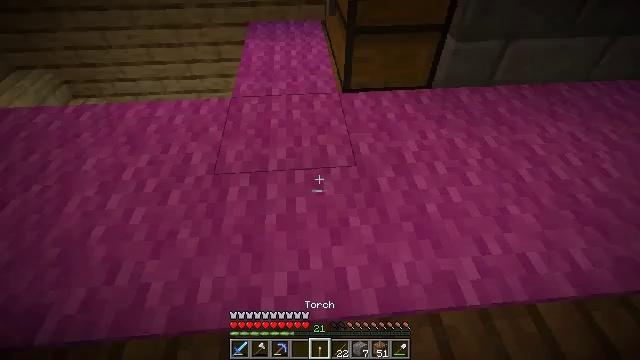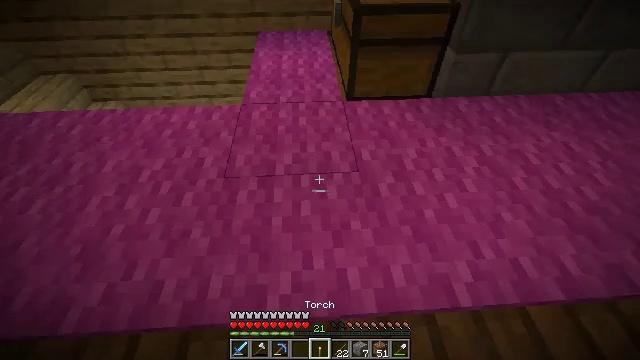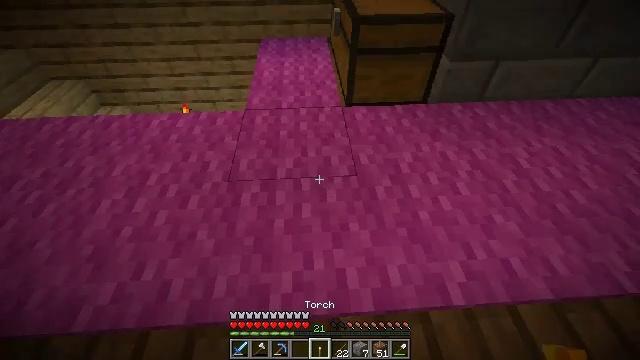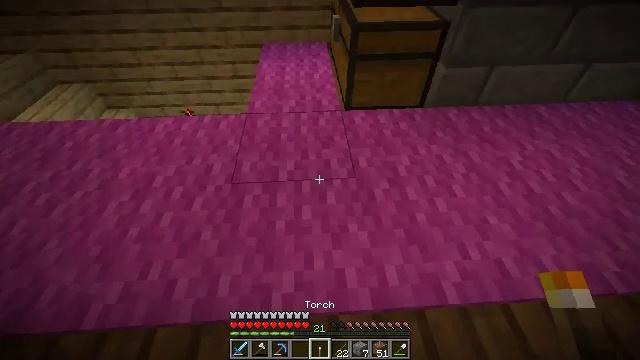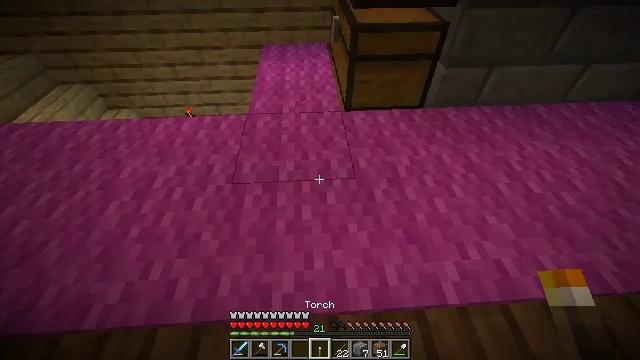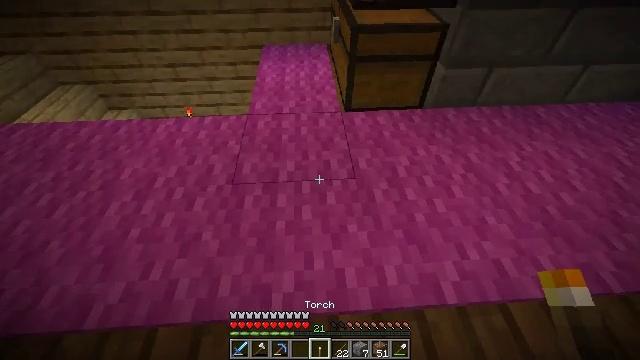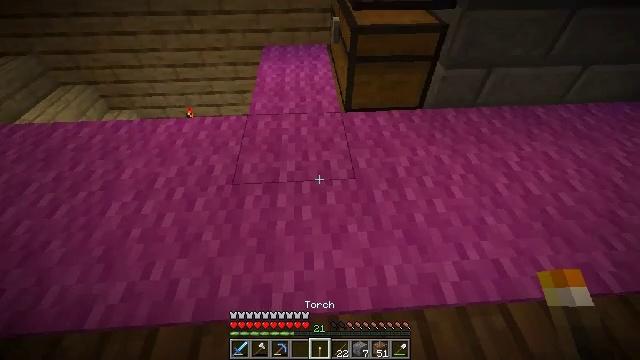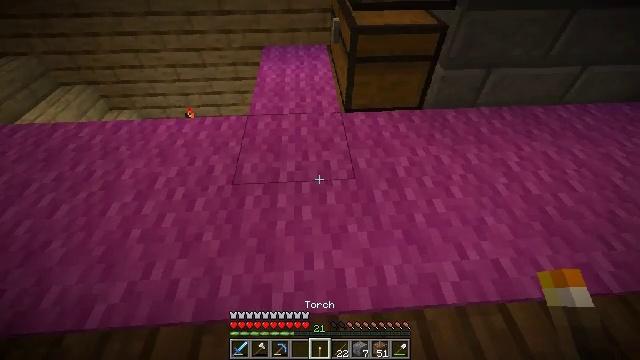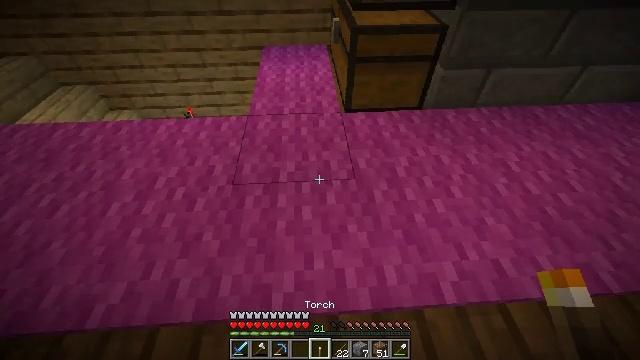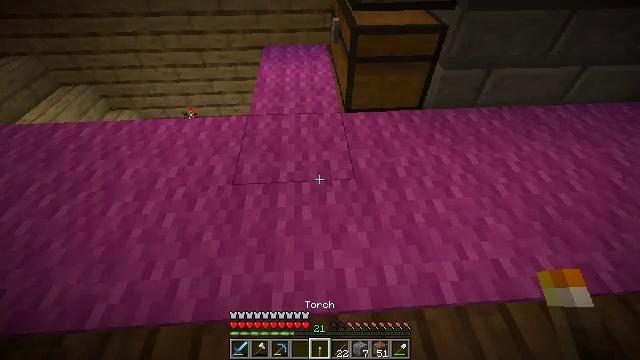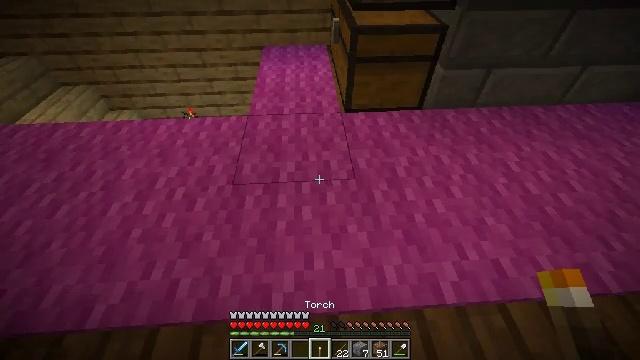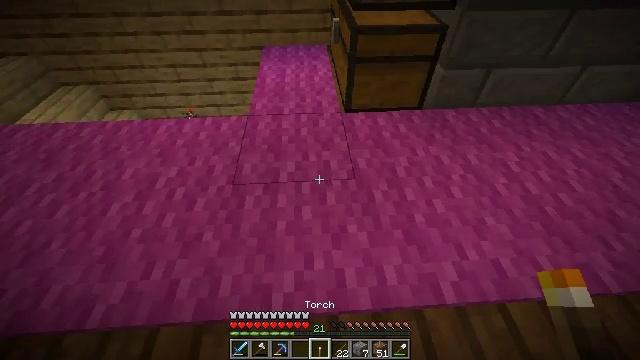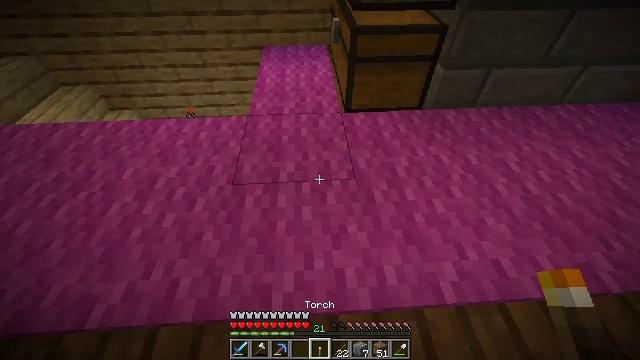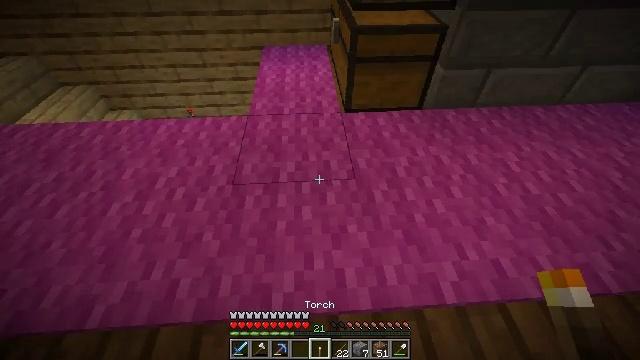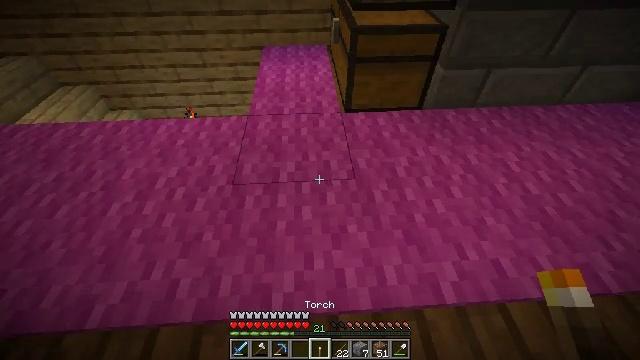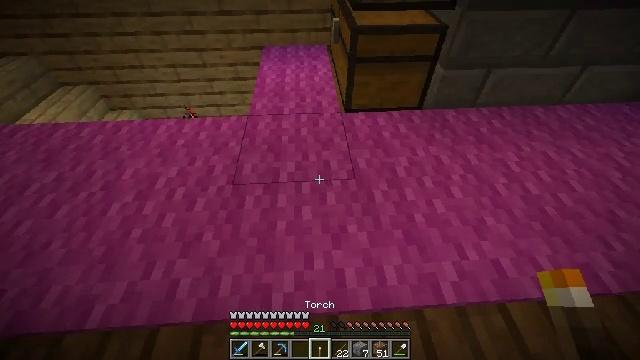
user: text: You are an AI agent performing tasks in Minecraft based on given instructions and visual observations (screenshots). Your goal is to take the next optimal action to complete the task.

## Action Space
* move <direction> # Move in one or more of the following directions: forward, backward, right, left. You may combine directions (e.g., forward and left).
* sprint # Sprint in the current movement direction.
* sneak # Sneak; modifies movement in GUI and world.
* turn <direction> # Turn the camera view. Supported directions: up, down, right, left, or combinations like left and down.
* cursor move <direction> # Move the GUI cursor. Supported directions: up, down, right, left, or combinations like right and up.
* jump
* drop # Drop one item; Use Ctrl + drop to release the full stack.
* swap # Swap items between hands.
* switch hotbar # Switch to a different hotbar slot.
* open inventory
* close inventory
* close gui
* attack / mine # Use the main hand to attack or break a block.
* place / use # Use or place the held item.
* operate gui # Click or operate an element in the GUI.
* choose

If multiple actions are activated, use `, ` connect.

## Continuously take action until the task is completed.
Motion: motion action
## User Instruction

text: Put magenta wool blocks in the crafting table to get a magenta carpet.
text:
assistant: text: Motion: turn left, attack / mine
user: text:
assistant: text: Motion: attack / mine
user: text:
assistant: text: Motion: attack / mine
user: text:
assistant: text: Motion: attack / mine
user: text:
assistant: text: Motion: attack / mine
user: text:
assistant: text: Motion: attack / mine
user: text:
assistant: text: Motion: attack / mine
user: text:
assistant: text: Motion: attack / mine
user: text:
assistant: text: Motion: attack / mine
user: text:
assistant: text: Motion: attack / mine
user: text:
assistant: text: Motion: attack / mine
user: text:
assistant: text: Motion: attack / mine
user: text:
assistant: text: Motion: attack / mine
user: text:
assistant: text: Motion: attack / mine
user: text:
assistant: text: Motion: attack / mine
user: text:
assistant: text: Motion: attack / mine
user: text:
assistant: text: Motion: attack / mine
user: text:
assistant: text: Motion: turn right and up, attack / mine
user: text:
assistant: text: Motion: turn left and up, attack / mine
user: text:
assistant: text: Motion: turn left and up, attack / mine
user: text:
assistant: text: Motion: turn down, attack / mine
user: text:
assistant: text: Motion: attack / mine
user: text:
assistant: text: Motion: no_op
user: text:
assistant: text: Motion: turn left and down
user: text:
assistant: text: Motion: turn left and down
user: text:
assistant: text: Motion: move forward, turn left and down
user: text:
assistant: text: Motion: move forward and move left, turn right and down
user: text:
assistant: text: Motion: move forward and move left, turn right and down
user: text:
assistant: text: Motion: move forward and move left, turn right and up
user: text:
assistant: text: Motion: move left, turn right and up